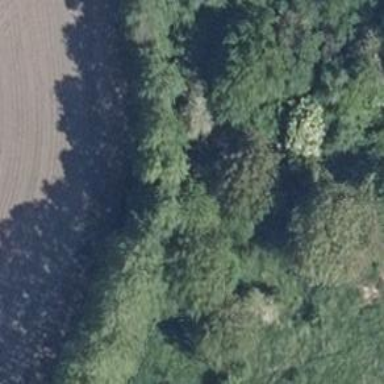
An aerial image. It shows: Row of trees in natural setting.